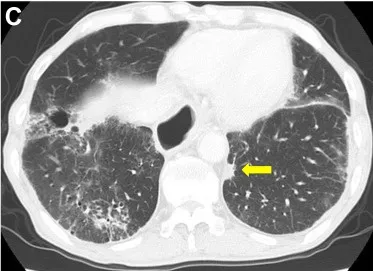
Computed tomography findings. (C, D) CT scan after two cycles of ipilimumab and nivolumab. A decrease in the size of lung tumors was noted. Yellow arrows indicate multiple lung metastases.
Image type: radiology (ct)